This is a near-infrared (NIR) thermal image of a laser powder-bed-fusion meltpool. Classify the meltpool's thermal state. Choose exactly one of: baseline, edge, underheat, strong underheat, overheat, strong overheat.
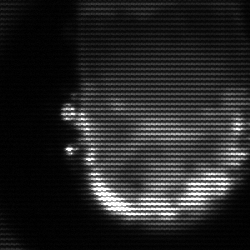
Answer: baseline